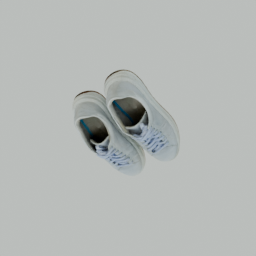
Label: people